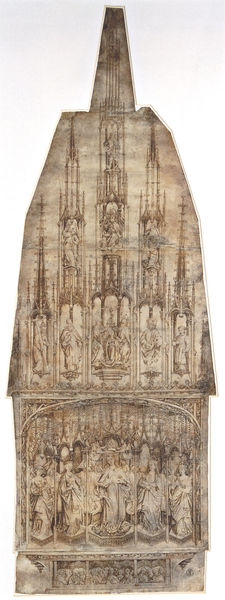
Titel: Riß für den verlorenen Hochaltar des Ulmer Münstrs
Künstler: Jörg d.Ä. Syrlin
Institution: Stuttgart, Württembergisches Landesmuseum
Schlagwörter: zeichnung, kirche, spitzen, dom, gotisch, heilige